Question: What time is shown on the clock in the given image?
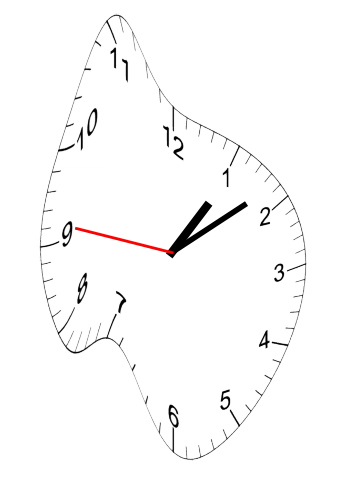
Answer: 01:08:46